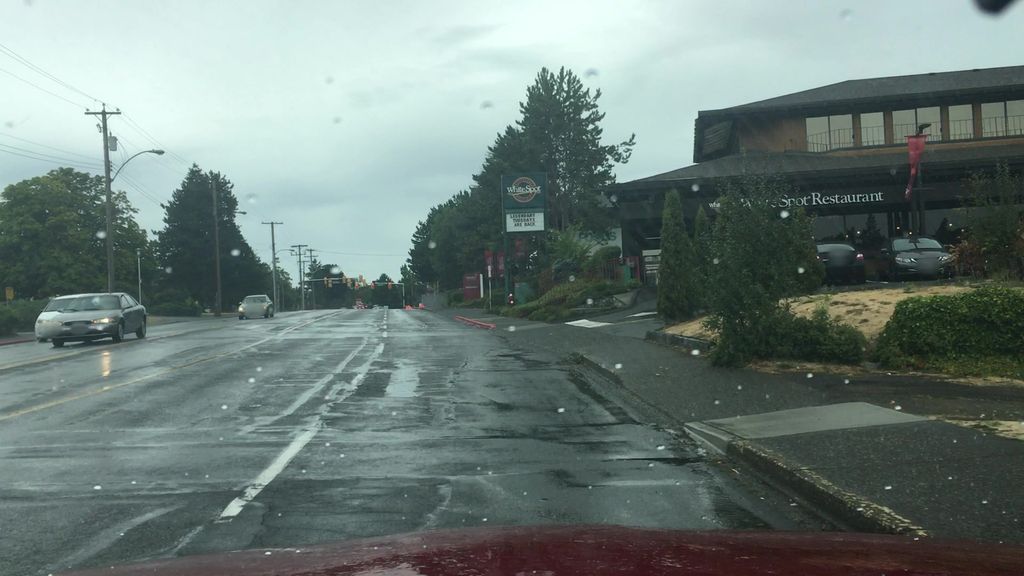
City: victoria